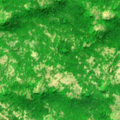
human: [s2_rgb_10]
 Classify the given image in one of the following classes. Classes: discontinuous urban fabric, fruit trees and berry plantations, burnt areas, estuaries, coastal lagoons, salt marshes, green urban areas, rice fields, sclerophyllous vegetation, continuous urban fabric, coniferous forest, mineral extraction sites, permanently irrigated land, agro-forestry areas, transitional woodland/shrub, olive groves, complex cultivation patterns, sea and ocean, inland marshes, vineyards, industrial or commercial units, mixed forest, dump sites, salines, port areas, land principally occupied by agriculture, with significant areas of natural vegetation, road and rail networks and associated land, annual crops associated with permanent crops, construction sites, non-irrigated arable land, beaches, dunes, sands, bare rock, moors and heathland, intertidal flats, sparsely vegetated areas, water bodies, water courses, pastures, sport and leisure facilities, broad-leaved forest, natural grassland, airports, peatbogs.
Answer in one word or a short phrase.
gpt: pastures, transitional woodland/shrub